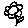
Label: flower